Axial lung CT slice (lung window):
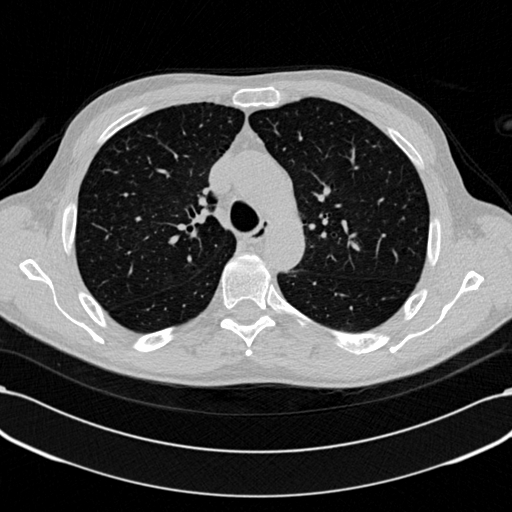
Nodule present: no